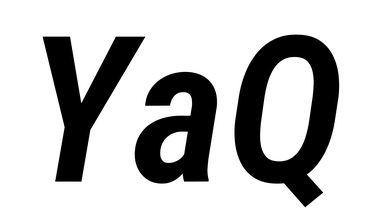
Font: Roboto-Italic_Condensed_SemiBold_Italic